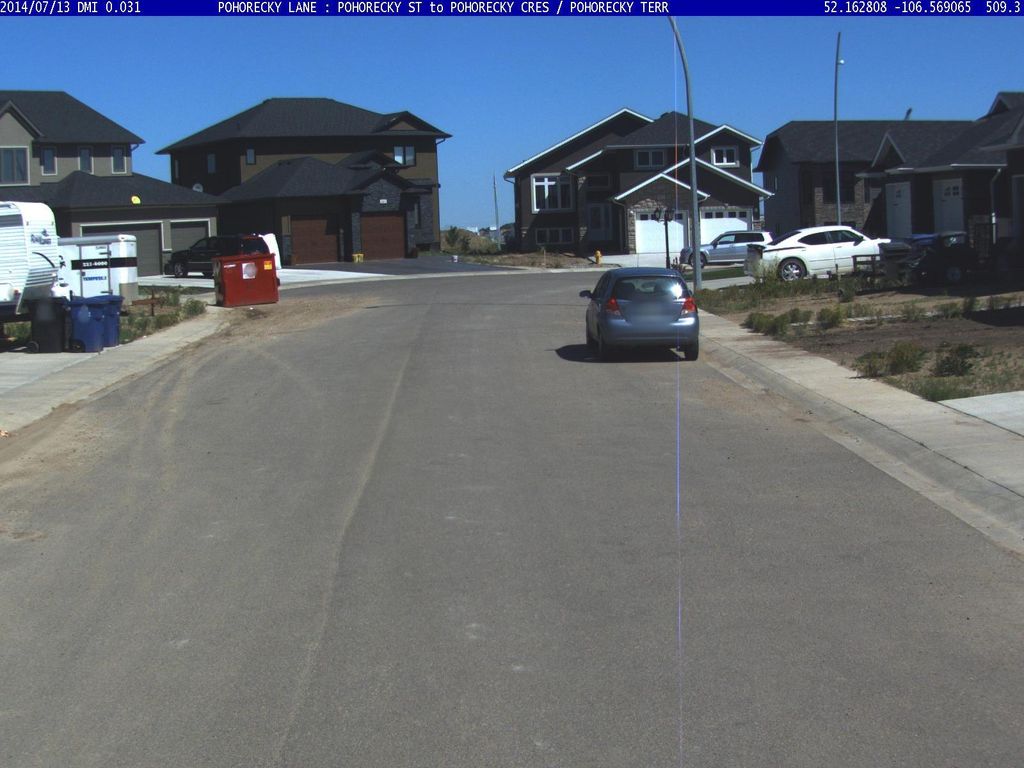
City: saskatoon